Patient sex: F
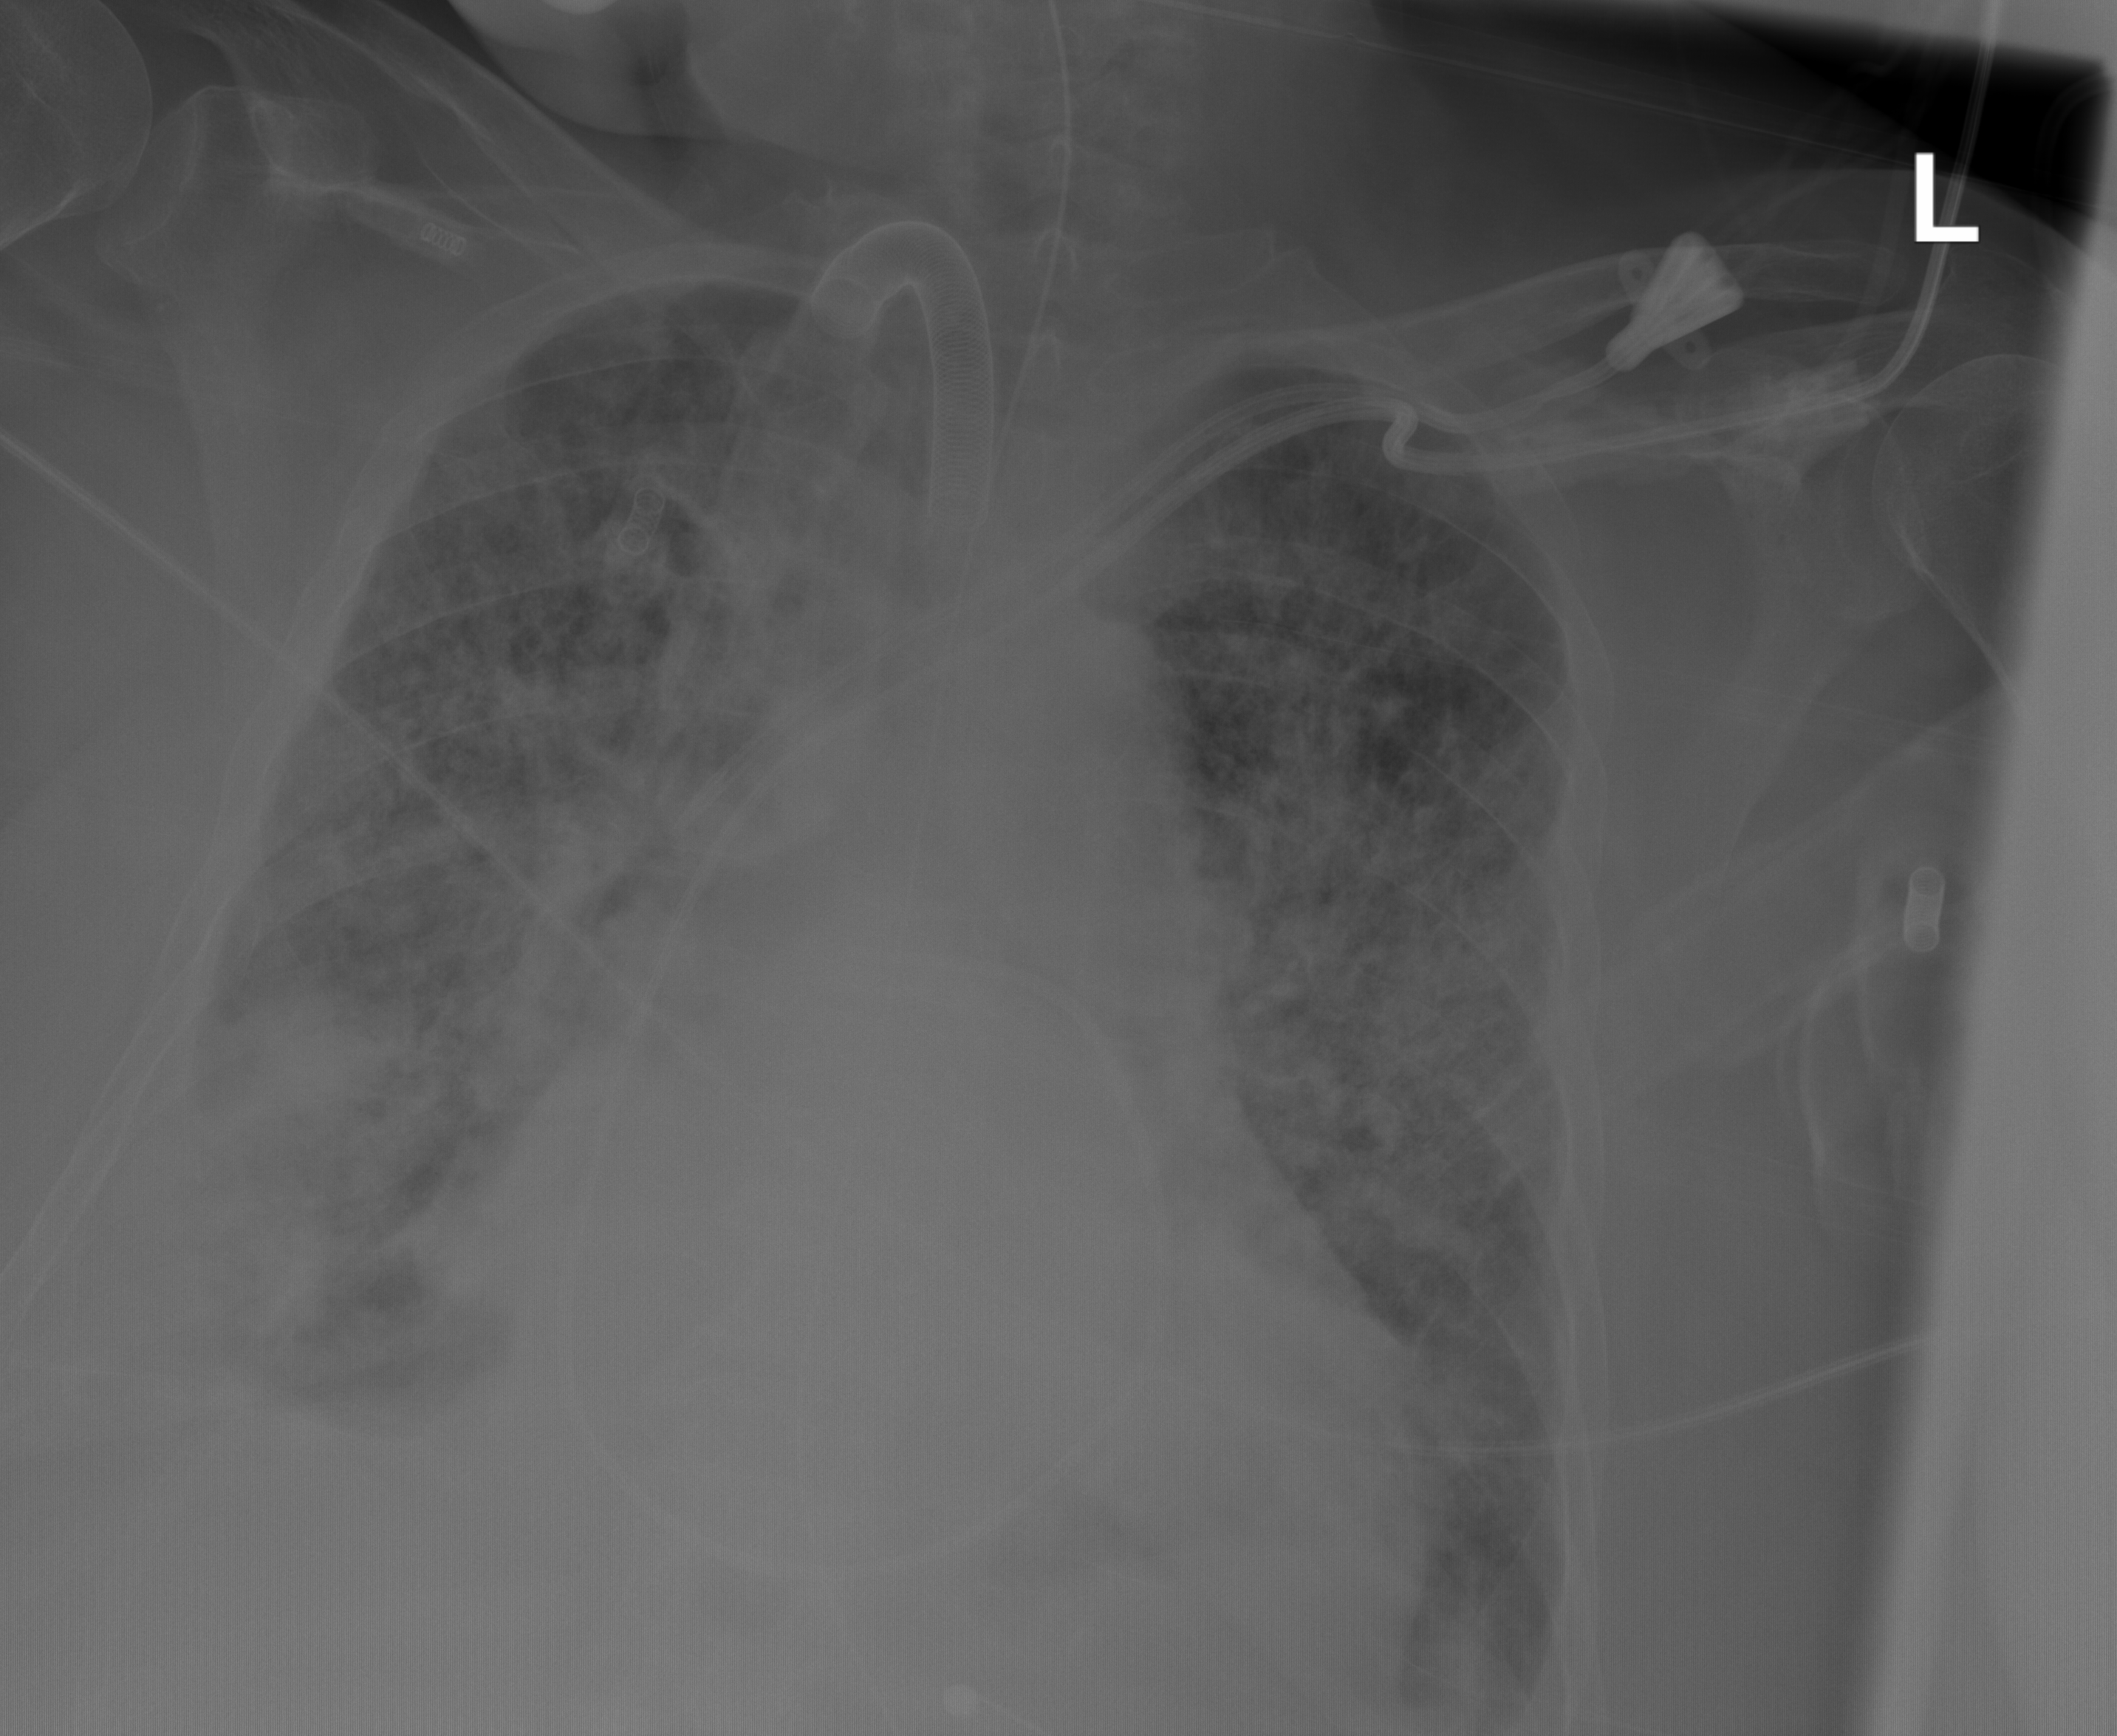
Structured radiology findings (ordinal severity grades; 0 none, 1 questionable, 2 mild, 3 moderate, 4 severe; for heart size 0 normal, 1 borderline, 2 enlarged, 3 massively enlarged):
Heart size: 2
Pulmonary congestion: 3
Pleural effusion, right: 2
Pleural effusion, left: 1
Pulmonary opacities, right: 3
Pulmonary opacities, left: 3
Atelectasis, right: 3
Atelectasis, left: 2